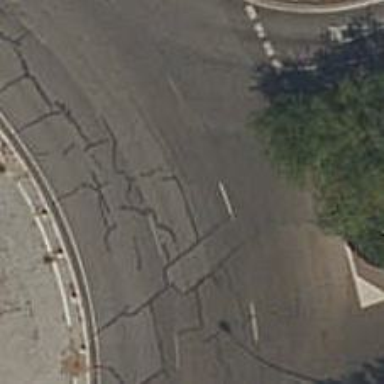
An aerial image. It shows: Tertiary road with asphalt surface leading to roundabout.